Question: I have two matrix r and r2. I would like to plot r , this simply can be done using
'''
plot (r)
'''
But I would like to mark all values higher than 20 in 'r2' in the plot of 'r'.
a reproducible example:
'''
library(raster)
r <- raster(nrows=10, ncols=10)
r <- setValues(r, 1:ncell(r))
r2 <- raster(nrows=10, ncols=10)
r2 <- setValues(r2, 1:ncell(r))
plot(r)
'''
This will poroduce this:

I would like to mark in this plot all areas where r2 higher than 20 in red for example.Thanks for your ideas
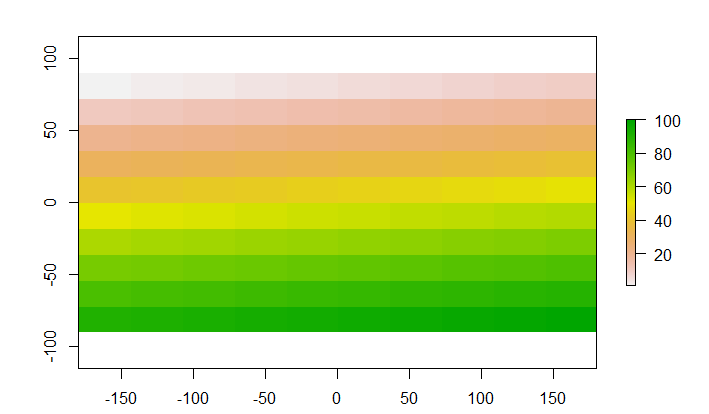
Answer: You can do this for example:
'''
set.seed(1)
library(raster)
r <- raster(nrows=5, ncols=5)
r <- setValues(r, 1:ncell(r))
r2 <- raster(nrows=5, ncols=5)
r2 <- setValues(r2, round(runif(ncell(r),10,20)),2)
## 100 here as a value that don't exist in range of values(r)
## and it gives the blue value
r[r2<15] <- '100'
## I plot the 3 to see check the result
plot(stack(r,r2,r2<15))
'''